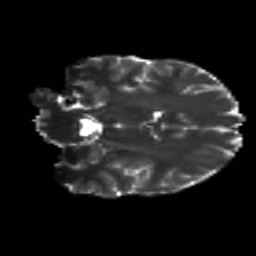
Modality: T2w
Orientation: coronal
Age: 18
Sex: male
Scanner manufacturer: siemens
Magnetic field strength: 3 T
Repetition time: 8.8 s
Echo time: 0.085 s